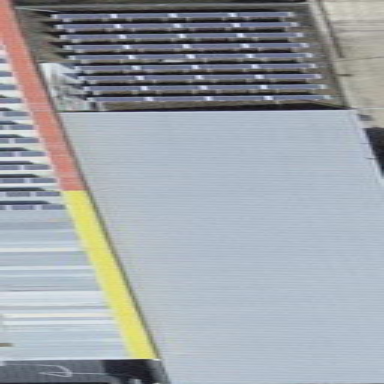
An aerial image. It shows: Industrial building.